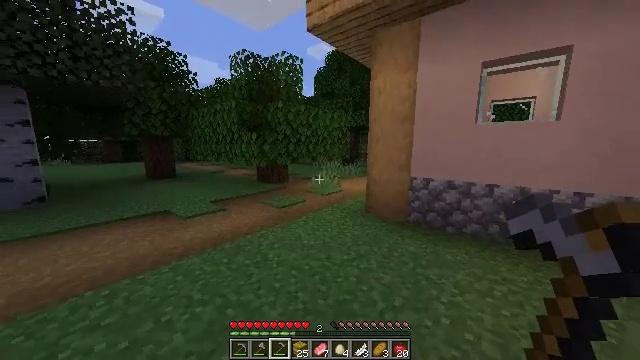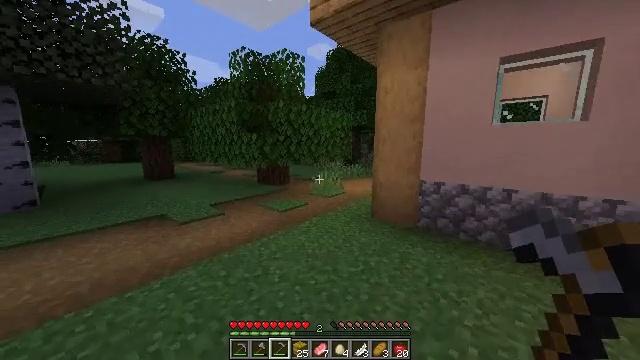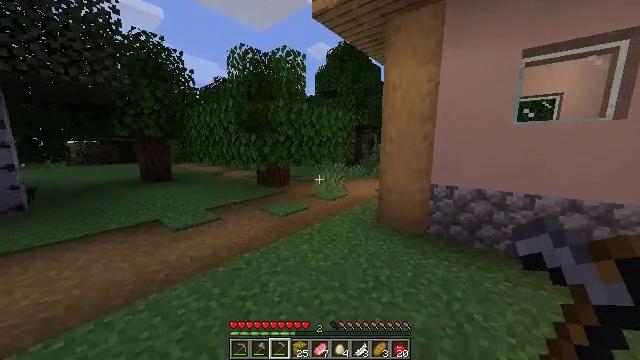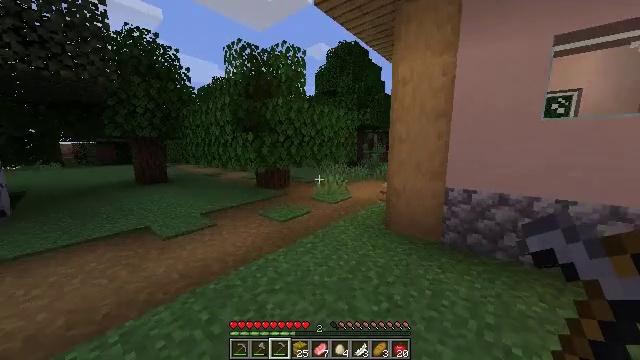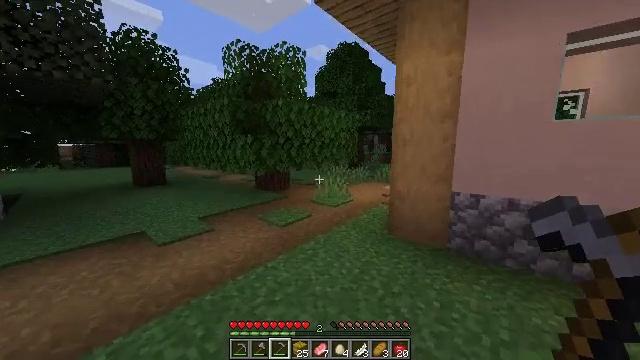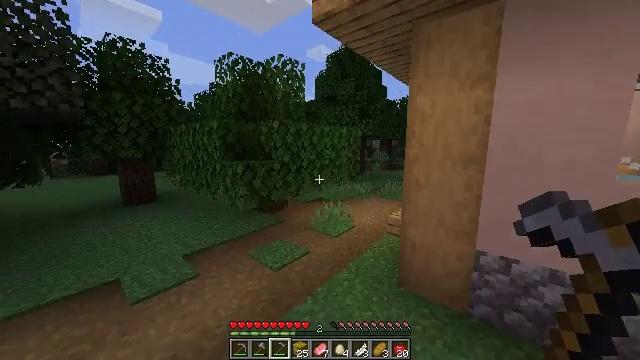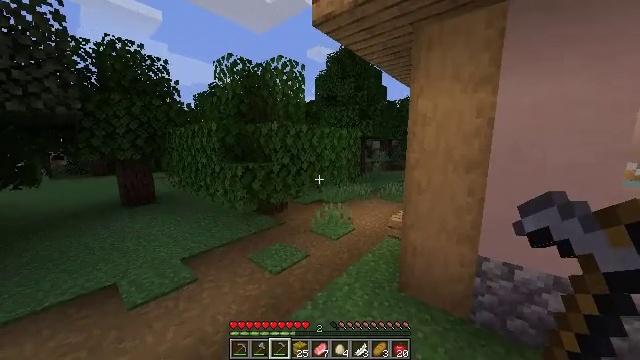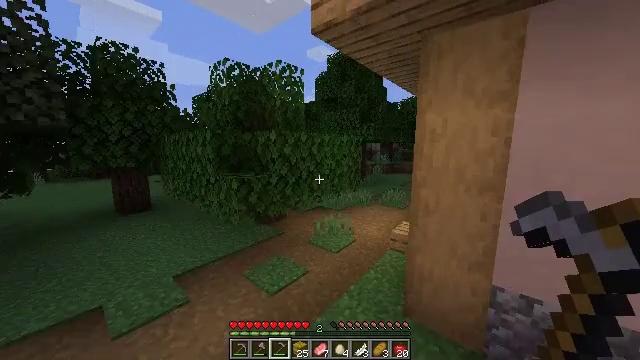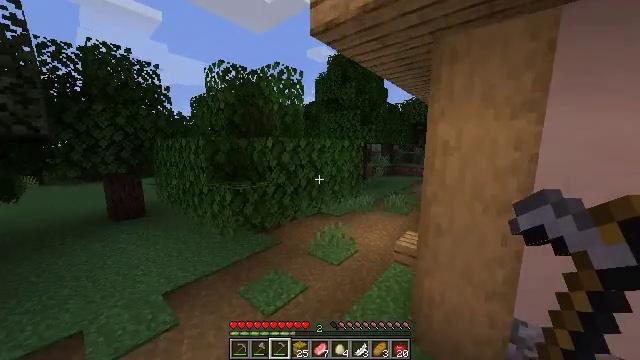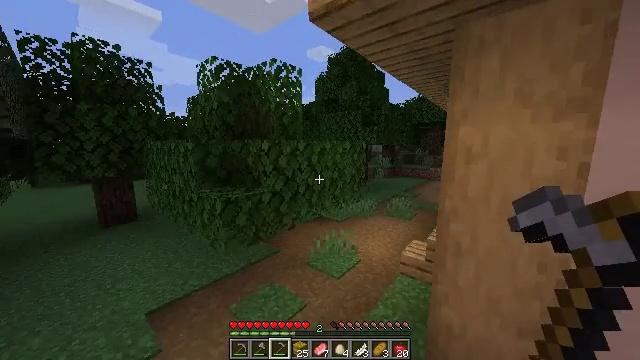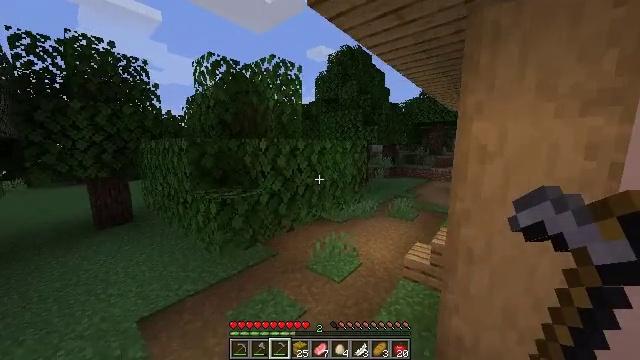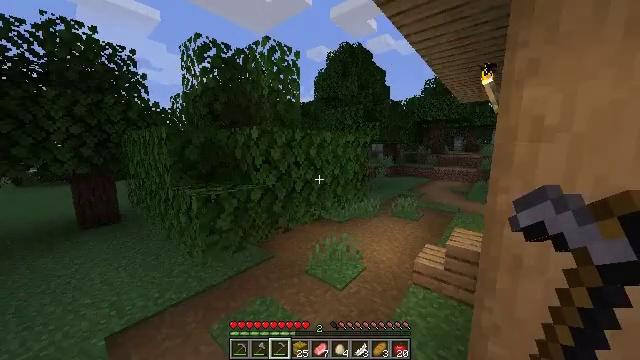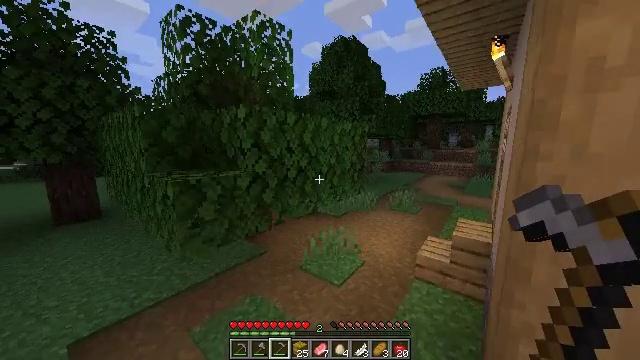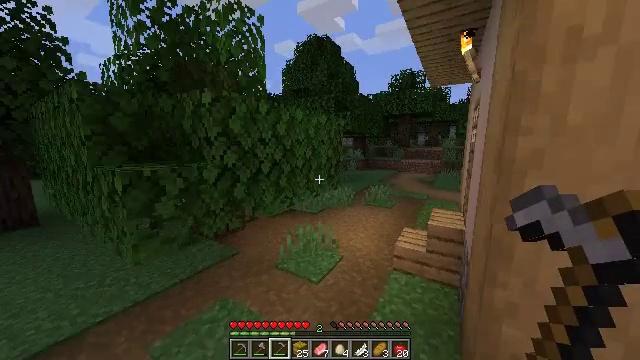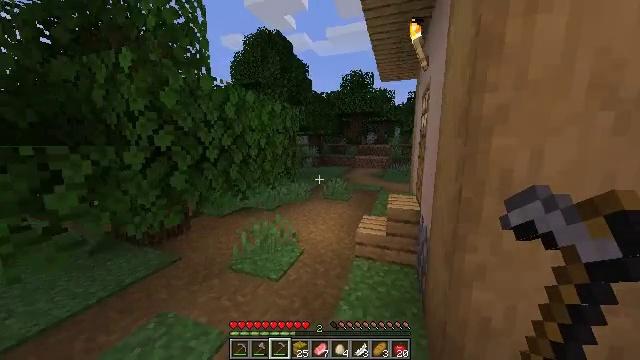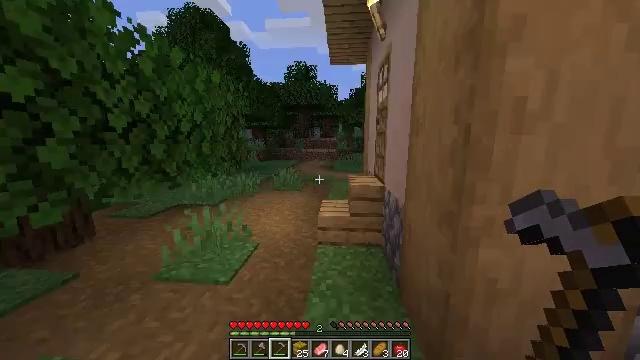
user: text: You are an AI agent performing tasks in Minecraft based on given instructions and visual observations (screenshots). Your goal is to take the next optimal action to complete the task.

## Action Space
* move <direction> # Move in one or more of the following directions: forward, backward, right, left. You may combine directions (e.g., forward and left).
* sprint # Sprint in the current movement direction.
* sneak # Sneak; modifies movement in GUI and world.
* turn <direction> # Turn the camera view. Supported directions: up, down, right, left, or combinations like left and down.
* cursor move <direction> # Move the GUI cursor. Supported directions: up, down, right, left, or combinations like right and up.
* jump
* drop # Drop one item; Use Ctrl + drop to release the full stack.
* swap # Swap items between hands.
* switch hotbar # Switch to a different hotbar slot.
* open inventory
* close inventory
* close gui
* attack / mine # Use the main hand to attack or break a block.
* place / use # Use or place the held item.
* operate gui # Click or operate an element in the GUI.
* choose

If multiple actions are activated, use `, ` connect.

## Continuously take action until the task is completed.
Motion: motion action
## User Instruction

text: Attack the hay block to get hay.
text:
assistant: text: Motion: move forward, sprint
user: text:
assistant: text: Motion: move forward, sprint
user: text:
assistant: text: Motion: move forward, sprint
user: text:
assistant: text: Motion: move forward, sprint, jump
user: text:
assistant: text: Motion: move forward, sprint, jump
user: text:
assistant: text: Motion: move forward, sprint, jump
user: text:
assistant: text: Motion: move forward, sprint, jump
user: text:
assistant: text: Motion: move forward, sprint, jump
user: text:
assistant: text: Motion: move forward, sprint, jump
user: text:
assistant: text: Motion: move forward, sprint
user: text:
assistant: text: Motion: move forward, sprint
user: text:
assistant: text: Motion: move forward, sprint, turn right
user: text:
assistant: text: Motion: move forward, sprint, turn right
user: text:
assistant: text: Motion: move forward, sprint, turn right
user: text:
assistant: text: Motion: move forward, sprint, turn right
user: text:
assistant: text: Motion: move forward, sprint, turn right, jump
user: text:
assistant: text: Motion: move forward, turn right, jump
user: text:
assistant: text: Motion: move forward, jump
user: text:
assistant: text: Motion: move forward and move left, jump
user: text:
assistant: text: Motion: move forward and move left, turn right
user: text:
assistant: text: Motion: move forward and move left, turn right
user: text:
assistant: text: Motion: move forward and move left, turn right
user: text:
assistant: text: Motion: move forward and move left, turn right and down
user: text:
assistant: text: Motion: move forward, turn right
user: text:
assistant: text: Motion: move forward, turn right, use / place
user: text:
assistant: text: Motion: use / place
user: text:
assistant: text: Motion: use / place
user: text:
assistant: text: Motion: turn right and down, use / place
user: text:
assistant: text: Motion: turn right, use / place
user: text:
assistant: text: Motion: turn right